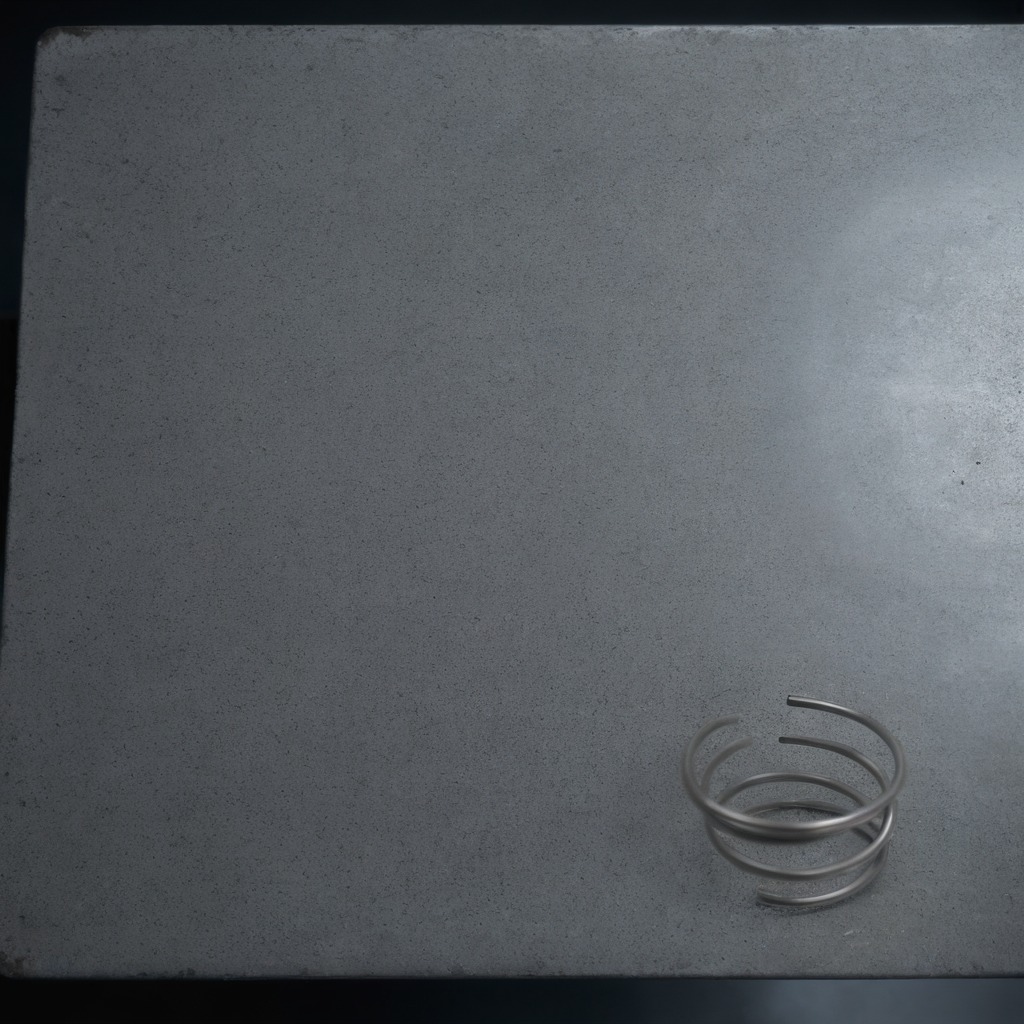
A coiled metal spring is lying on the granite table.